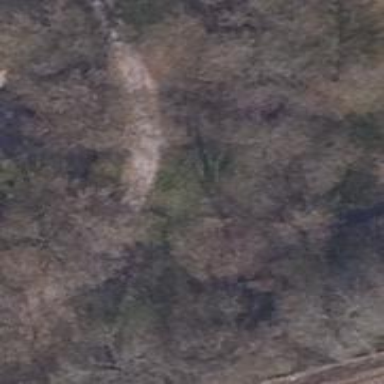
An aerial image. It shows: Service road with compacted grade3 tracktype.